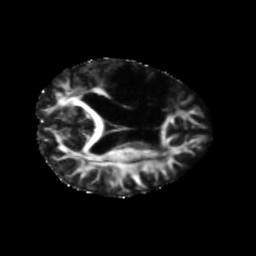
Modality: FA
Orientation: axial
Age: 66
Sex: female
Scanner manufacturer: siemens
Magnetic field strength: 3 T
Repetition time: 5.47 s
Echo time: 0.0854 s